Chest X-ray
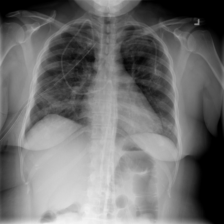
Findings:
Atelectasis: negative
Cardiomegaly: negative
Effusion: negative
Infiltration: negative
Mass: negative
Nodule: negative
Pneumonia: negative
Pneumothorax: negative
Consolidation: negative
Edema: negative
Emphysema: negative
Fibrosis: negative
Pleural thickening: negative
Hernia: negative